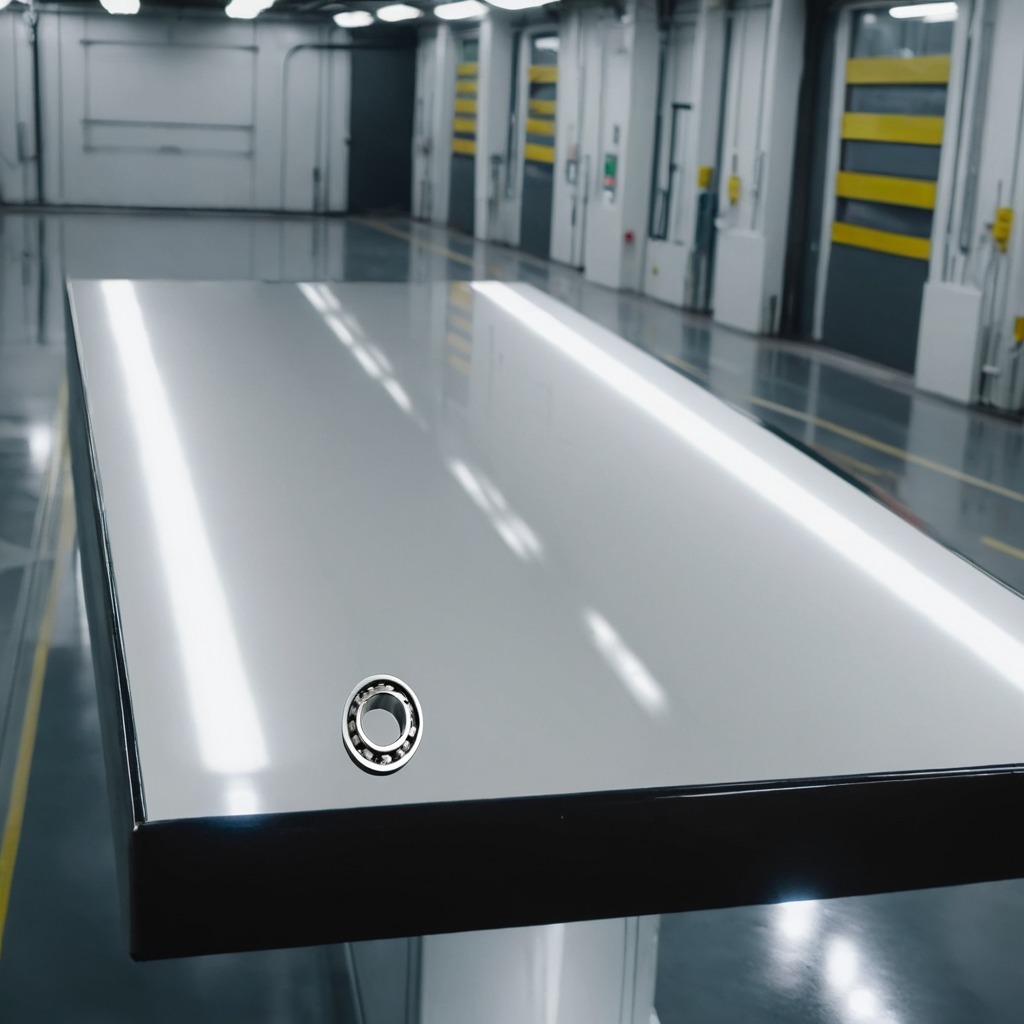
A metal ball bearing lies on the high-gloss table in the ship maintenance bay industrial lighting.